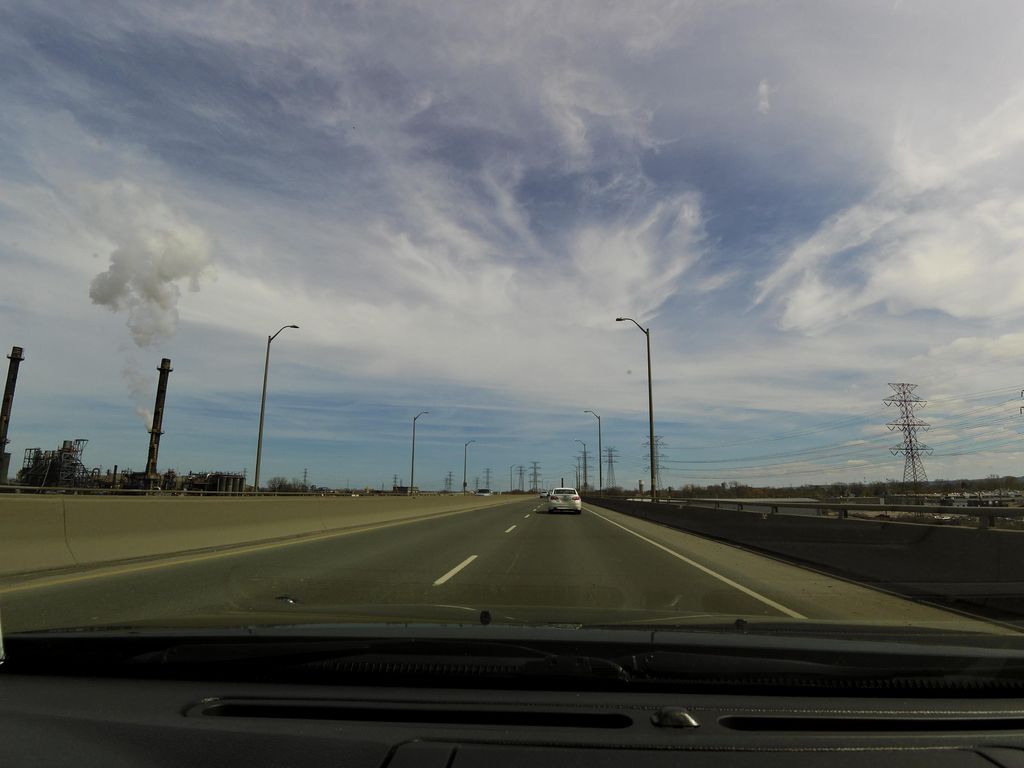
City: hamilton